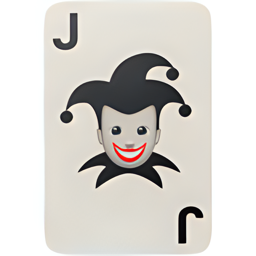
Name: playing card black joker
Emoji: 🃏
Group: Activities
Sub-group: game